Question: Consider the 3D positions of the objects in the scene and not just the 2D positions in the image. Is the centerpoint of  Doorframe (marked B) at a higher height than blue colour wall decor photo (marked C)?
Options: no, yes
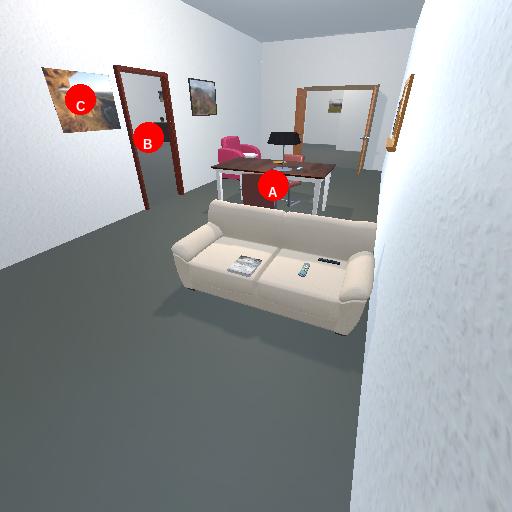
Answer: no